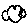
Label: cloud